Question: My app supports two languages. When I add a settings-bundle, it's only in english. In Xcode 6.1 I found no way to add a localization to Settings.bundle. Did I miss something?

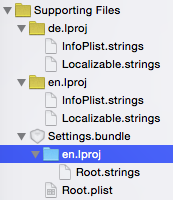
Answer: Nevertheless I found a working solution.
1) open Settings.bundle package
2) create new folder de.lproj (dont't duplicate en.lproj - Finder don't likes this)
3) copy Root.strings from en.lproj-folder to de.lproj-folder
4) now you can edit the new language in Xcode